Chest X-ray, AP view. Patient: 51 years old, sex M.
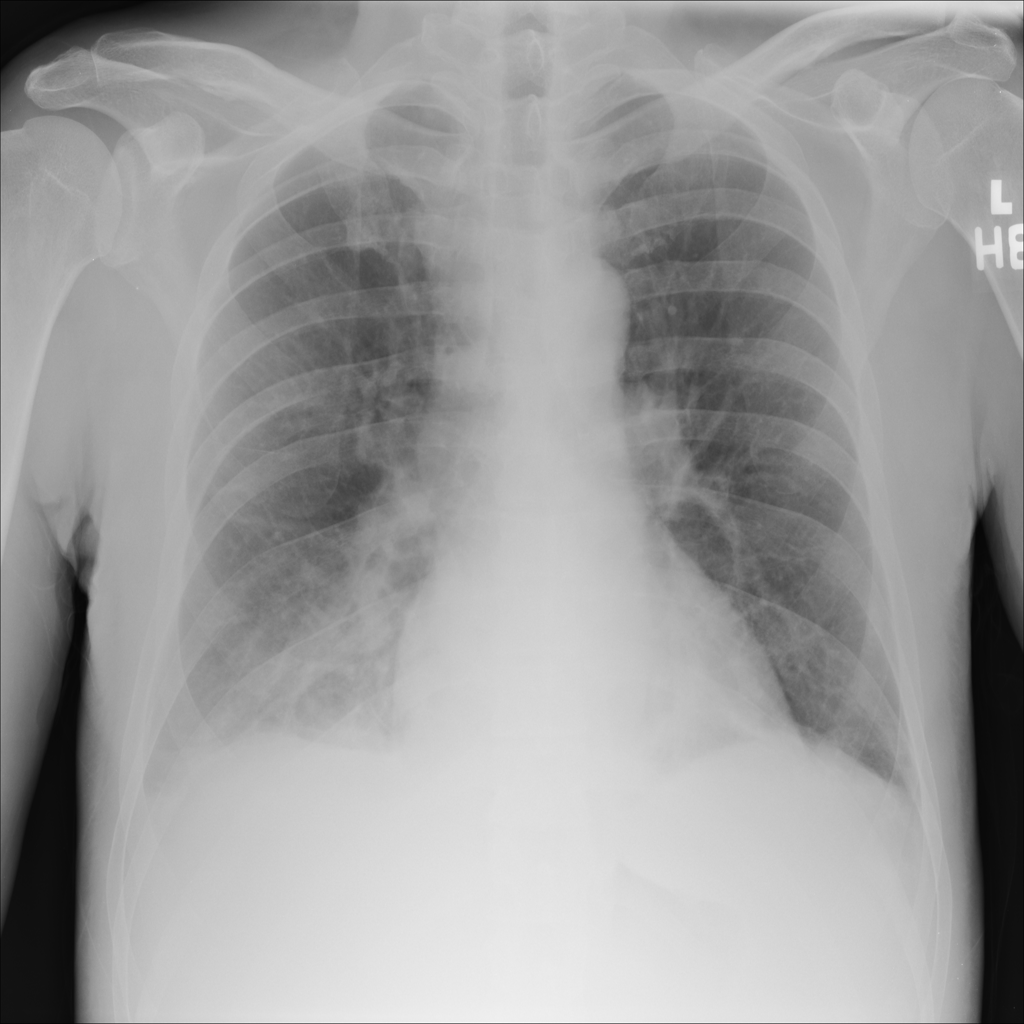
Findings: Atelectasis, Consolidation